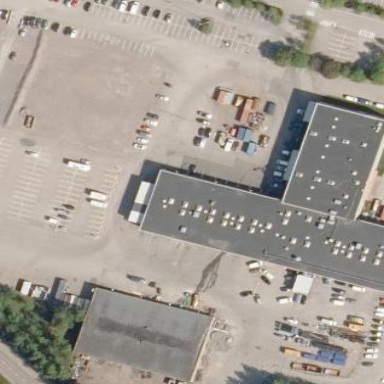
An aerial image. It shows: Industrial area with depot.